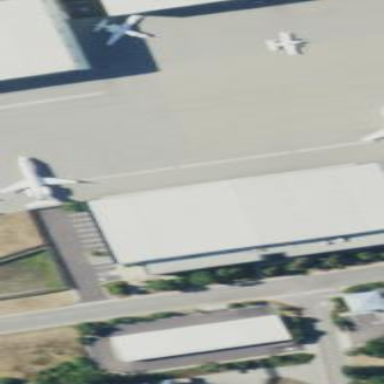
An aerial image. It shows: Hangar building at the airport.